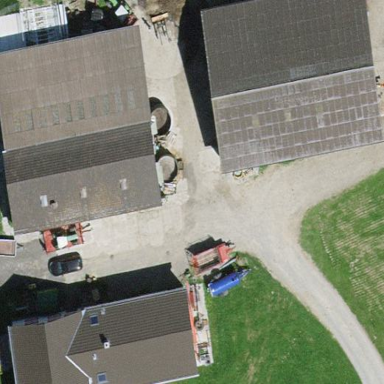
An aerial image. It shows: Farm auxiliary building.